Question: I have this really strange problem. When I try to create a strongly typed view, I get really alot of classes that have nothing to do with the project. I tried to clean the solution and rebuild.
here is a screenshot:

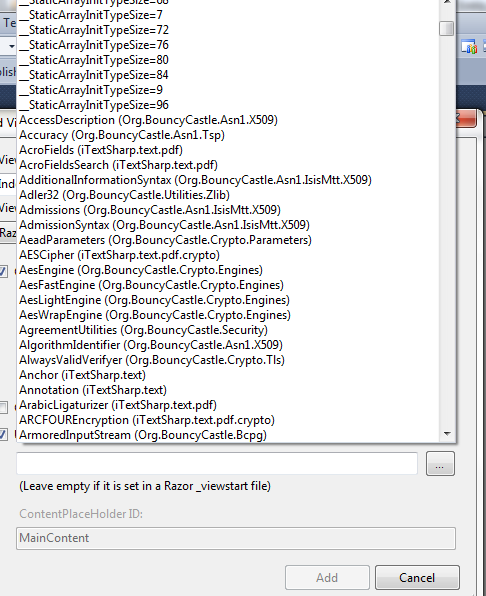
Answer: I wonder why people worry so much about IDE support in such situations. It is well known that ASP.NET MVC is a new technology and IDE support is, how to put it gently, far from ideal. I mean, is it really so annoying to you? Can't you just copy-paste the namespace and class name of the view model in this textbox? I am sure Microsoft will do better job in future releases of the framework to improve tooling support in Visual Studio (even if personally I really don't give a damn as I never rely on tooling support).
I know I am not answering your question and I apologize for this. But, come on, it's not the end of the world. Let's focus on solving some real world application problems and move on.